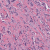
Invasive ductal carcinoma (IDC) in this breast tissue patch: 1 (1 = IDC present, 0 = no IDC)